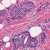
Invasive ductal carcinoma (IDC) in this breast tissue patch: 0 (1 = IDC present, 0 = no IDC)